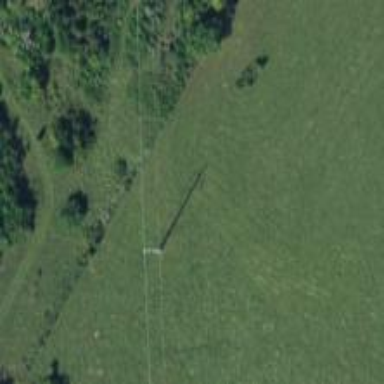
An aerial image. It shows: Power pole.